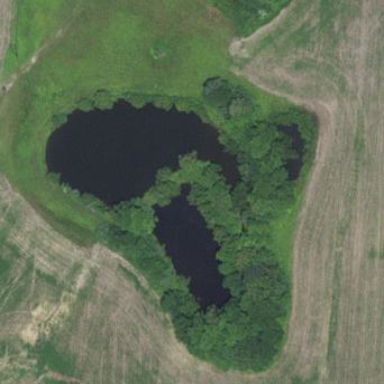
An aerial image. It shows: Peaceful pond surrounded by nature.